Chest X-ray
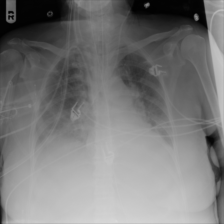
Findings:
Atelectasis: negative
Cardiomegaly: negative
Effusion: positive
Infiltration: negative
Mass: negative
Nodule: negative
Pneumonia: negative
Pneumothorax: negative
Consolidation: negative
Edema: negative
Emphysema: negative
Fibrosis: negative
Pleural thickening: negative
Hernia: negative